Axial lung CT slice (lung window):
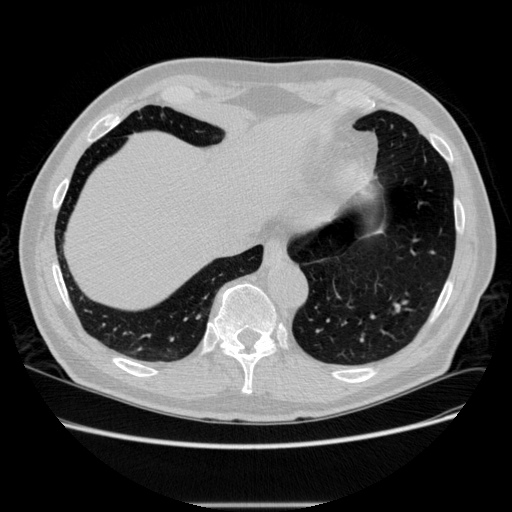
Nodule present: no